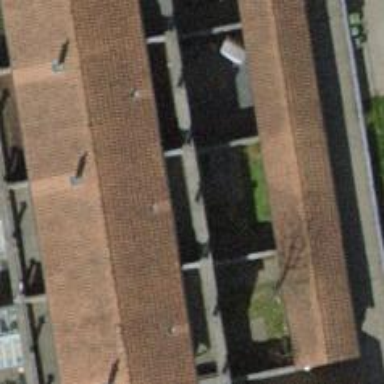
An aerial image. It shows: Terrace building.